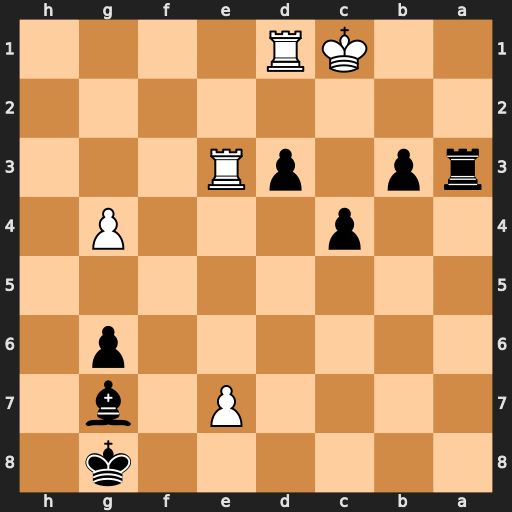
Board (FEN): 6k1/4P1b1/6p1/8/2p3P1/rp1pR3/8/2KR4
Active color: b
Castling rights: -
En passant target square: -
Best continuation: b2+ Kb1 Ra1#